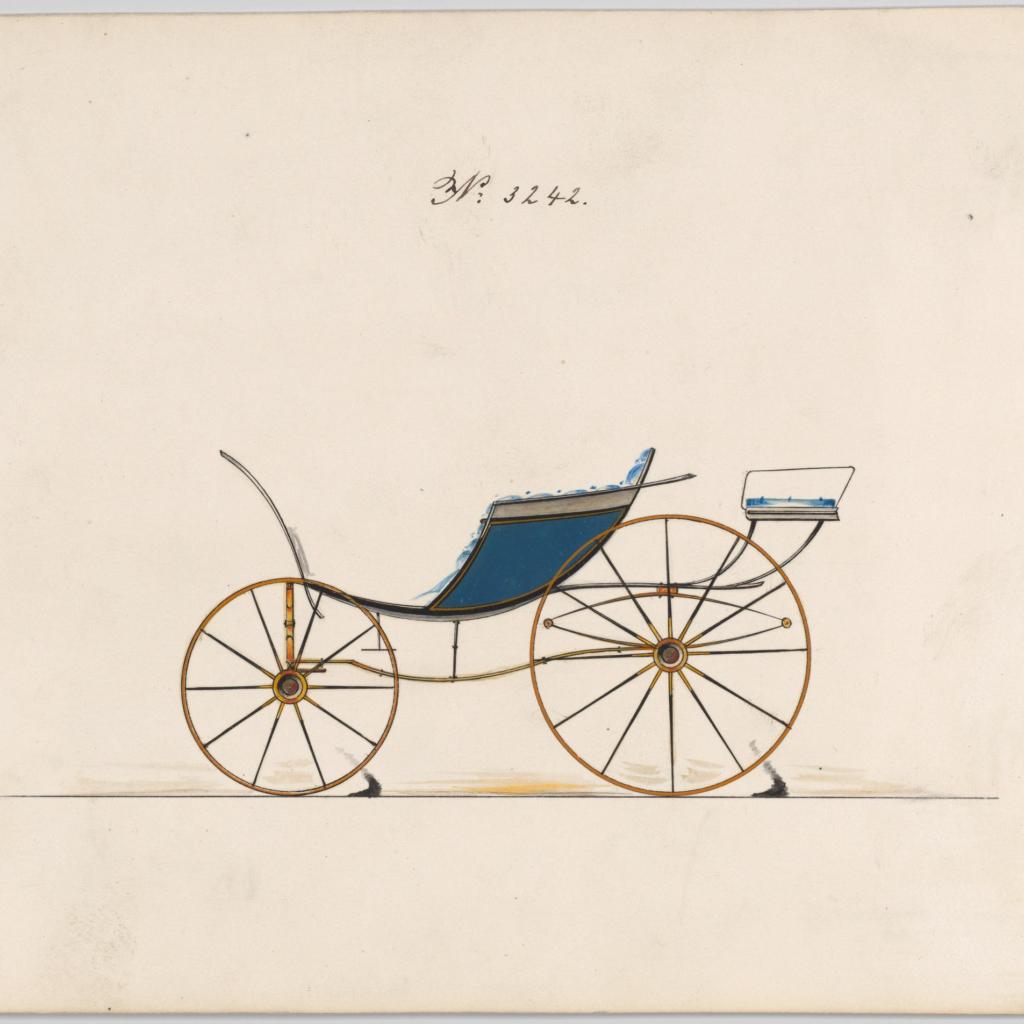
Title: Design for Pony Phaeton, no. 3242
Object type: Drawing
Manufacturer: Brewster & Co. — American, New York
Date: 1876
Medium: Pen and black ink, watercolor and gouache
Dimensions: Sheet: 6 1/4 x 9 in. (15.9 x 22.9 cm)
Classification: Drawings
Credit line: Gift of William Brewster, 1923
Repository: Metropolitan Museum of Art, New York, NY